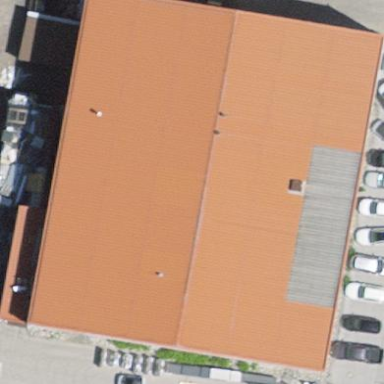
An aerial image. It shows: Industrial building.